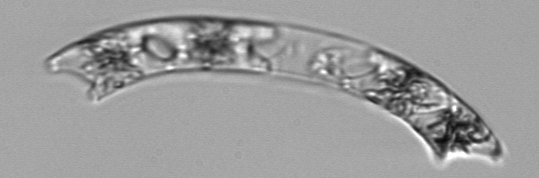
Label: Eucampia